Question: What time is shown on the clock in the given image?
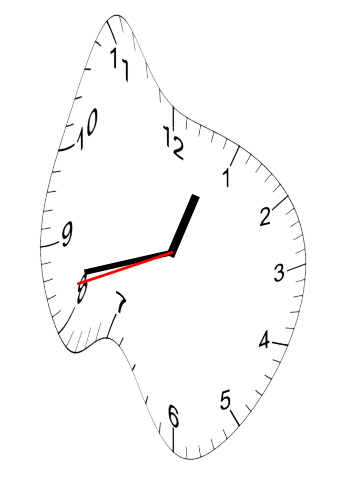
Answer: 12:42:42